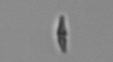
Label: pennate